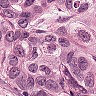
Metastatic tissue present: yes